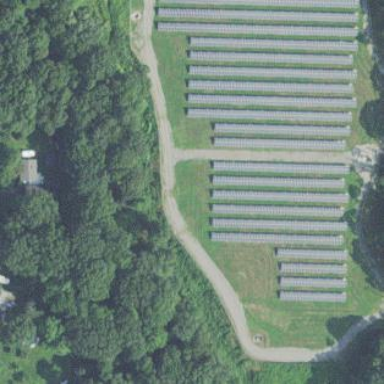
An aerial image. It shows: Solar power plant with photovoltaic solar panels surrounded by fence.